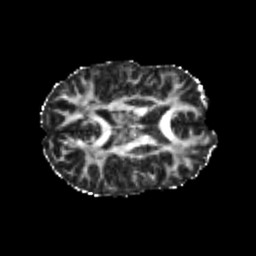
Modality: FA
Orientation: axial
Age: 23
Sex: female
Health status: healthy
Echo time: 0.074 s